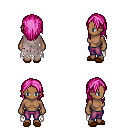
a pixel art fantasy rpg character, female body template, human, dark skin, gray tattered cape, magenta pants, pink long hairstyle, brown slippers, four views (front, back, left, right), 2x2 character sprite sheet, small pixel art, hard edges, no anti-aliasing